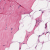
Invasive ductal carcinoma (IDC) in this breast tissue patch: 0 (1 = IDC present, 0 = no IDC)